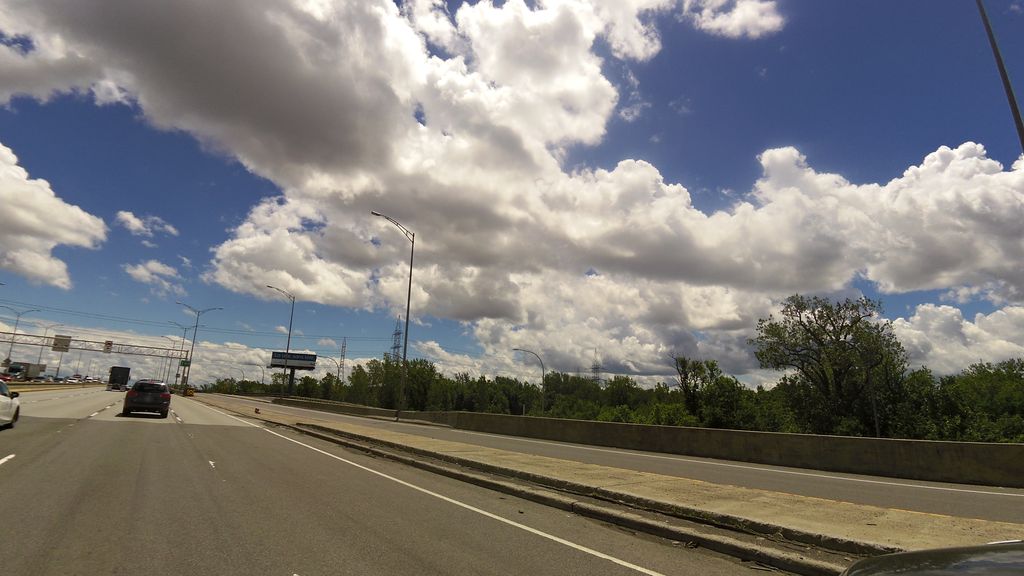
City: montreal